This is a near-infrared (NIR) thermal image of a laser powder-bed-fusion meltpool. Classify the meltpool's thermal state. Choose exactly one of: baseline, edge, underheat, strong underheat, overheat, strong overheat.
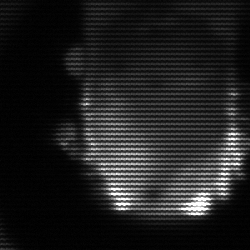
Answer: baseline